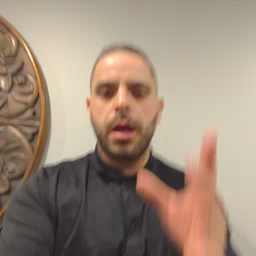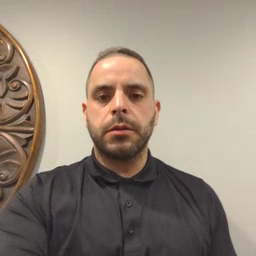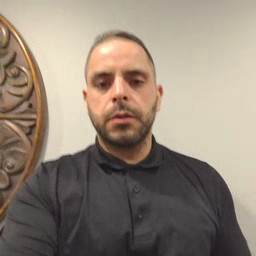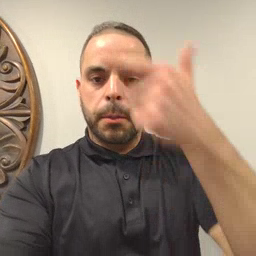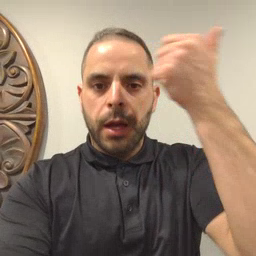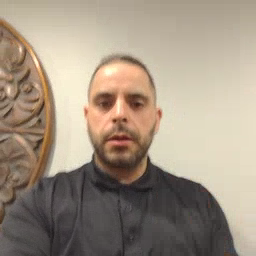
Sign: because